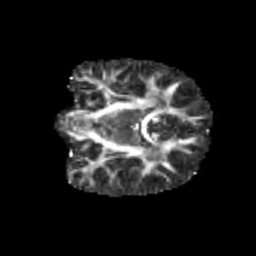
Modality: FA
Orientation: coronal
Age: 8
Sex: male
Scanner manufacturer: siemens
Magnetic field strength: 3 T
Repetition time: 3.8 s
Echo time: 0.07 s